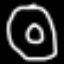
Label: donut